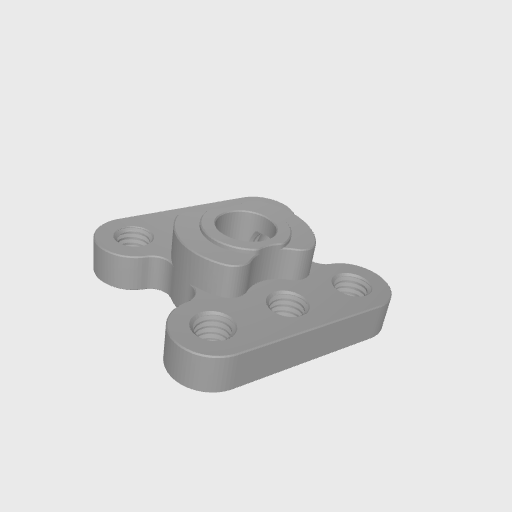
Part: SetScrewHub6ID